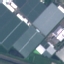
Label: Industrial